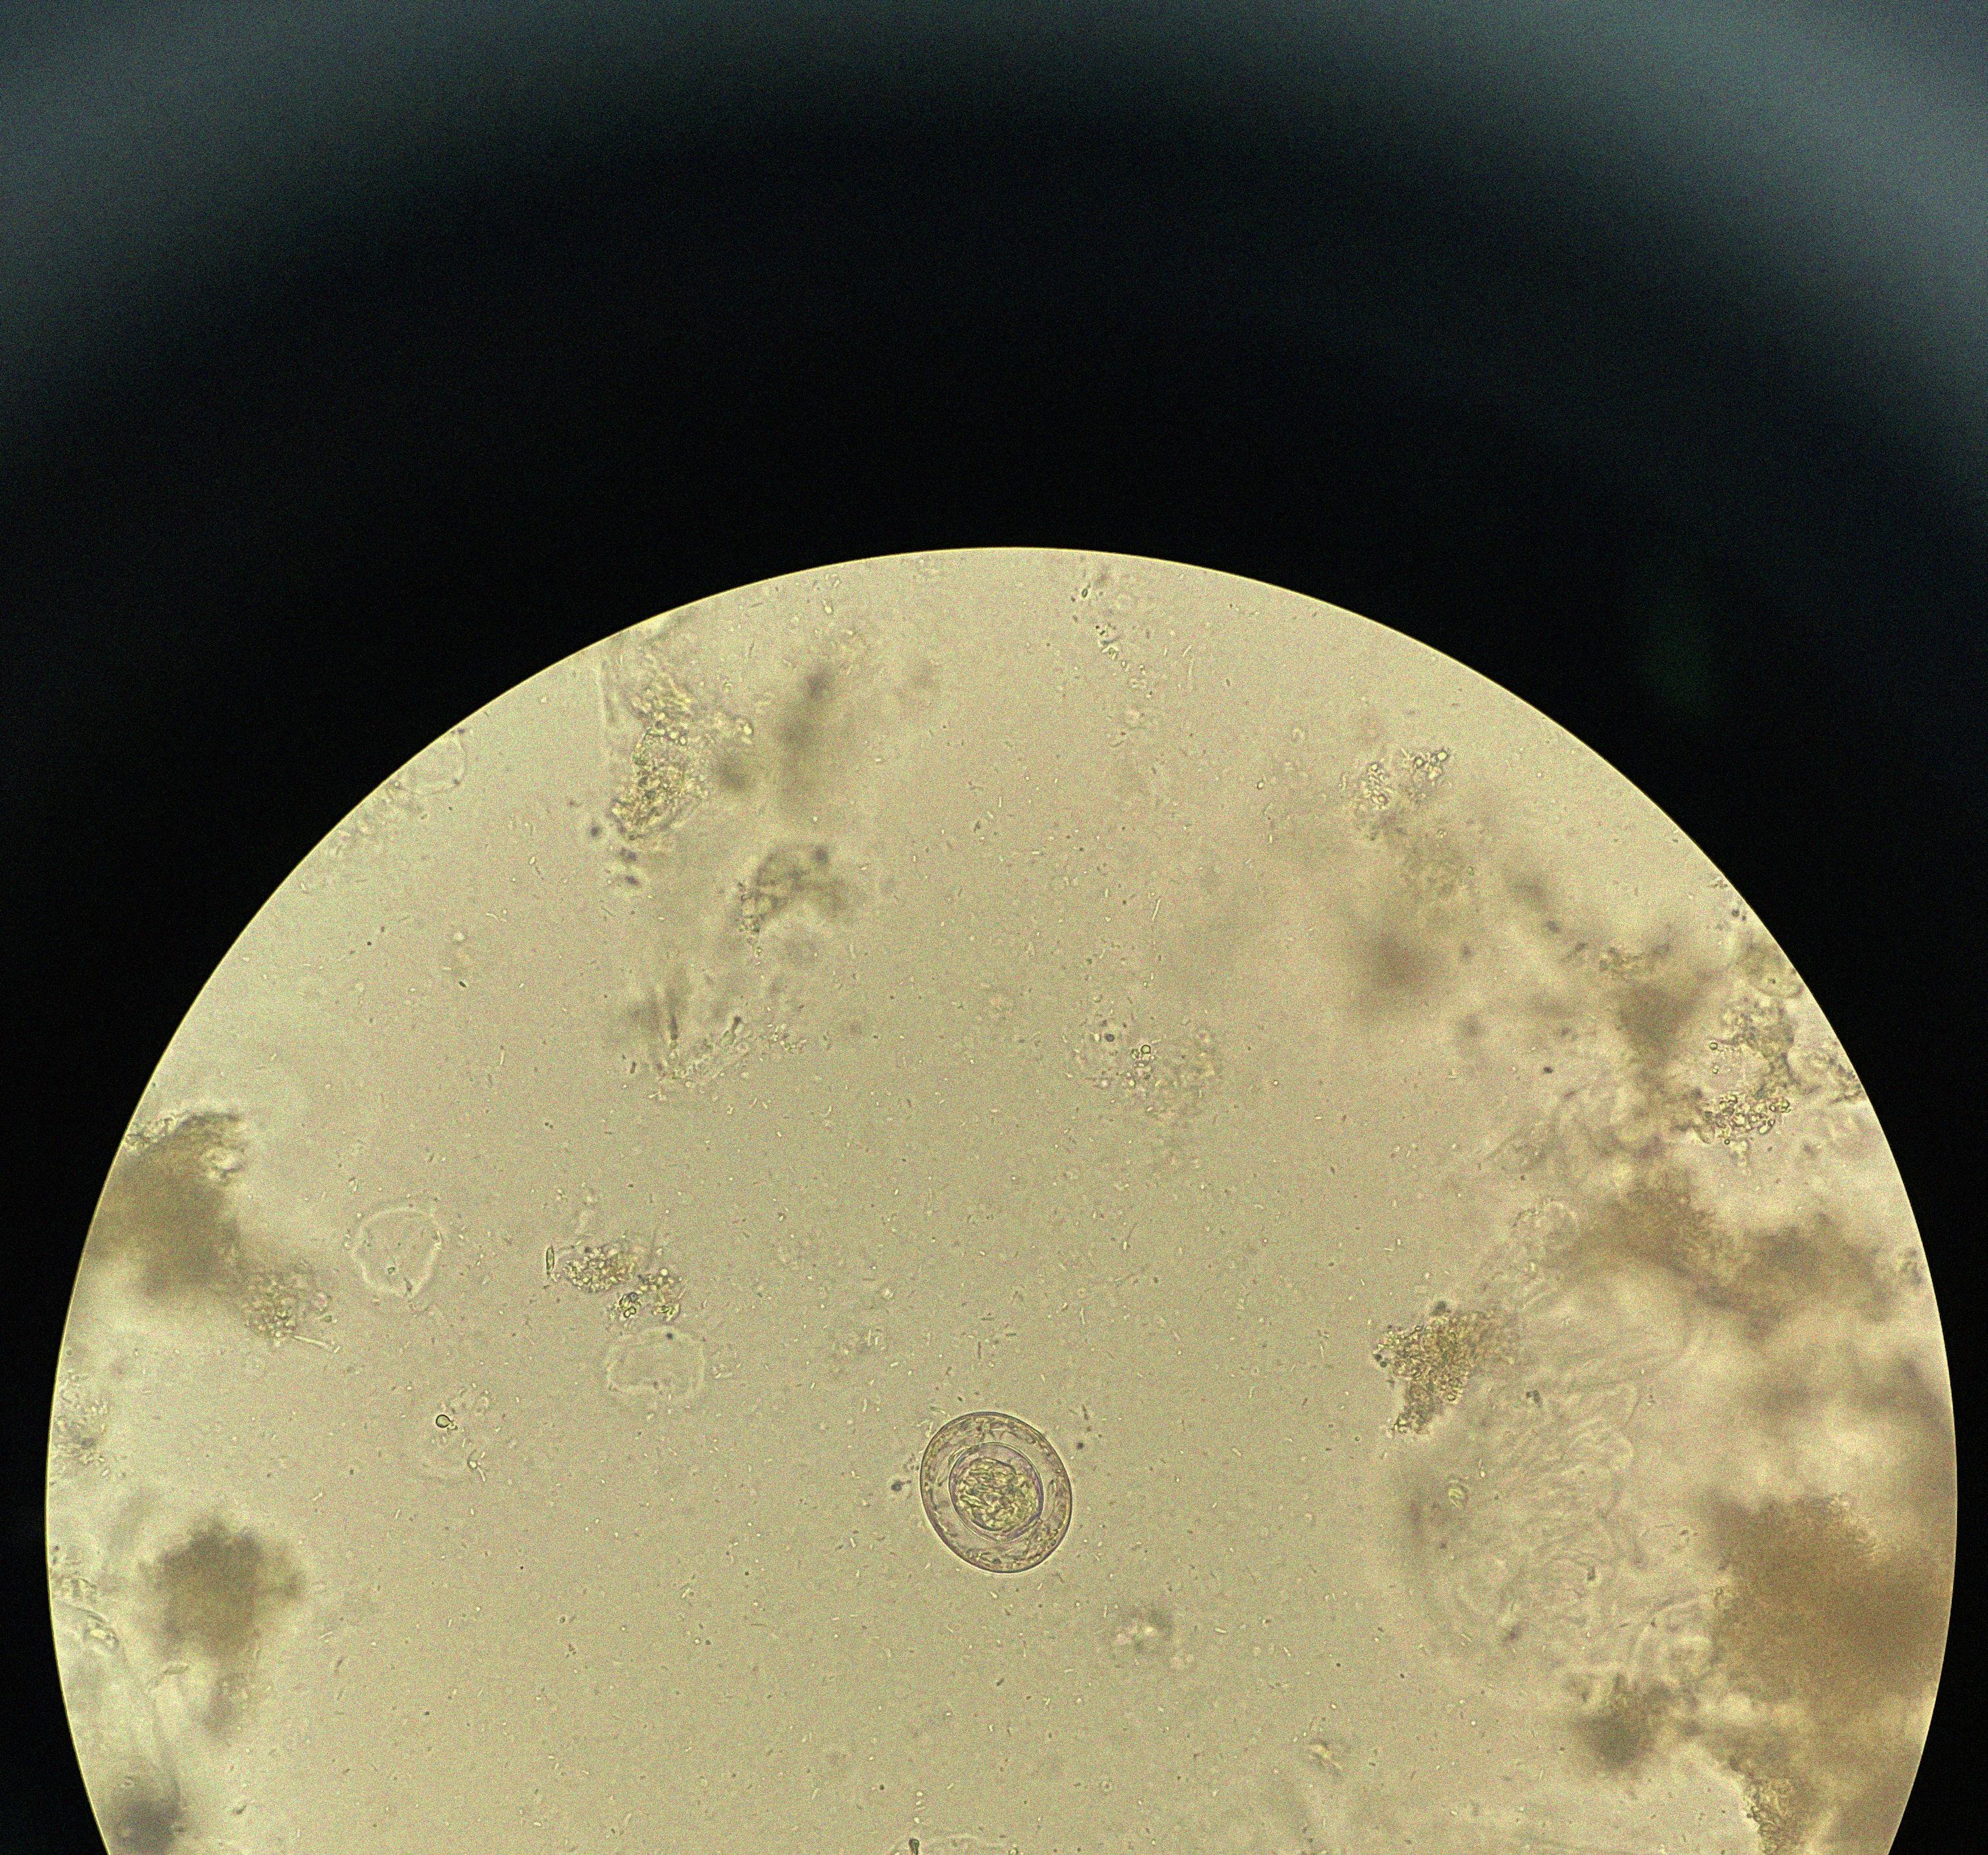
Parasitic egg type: Hymenolepis nana